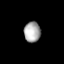
Tissue: lung
Cell type: Myeloid cells
Senescence score: 0.2287
Nuclear area (px): 335
Mean DAPI intensity: 167.125